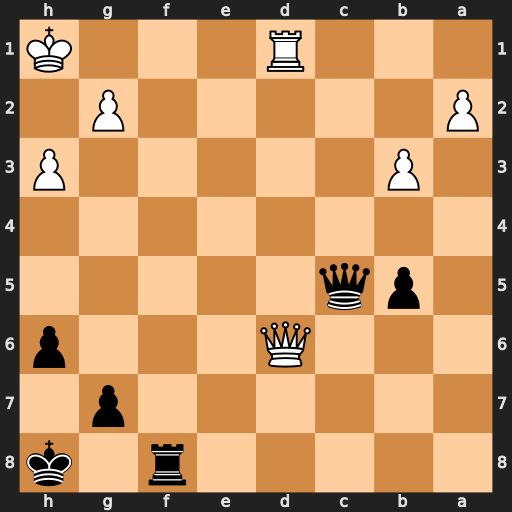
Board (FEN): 5r1k/6p1/3Q3p/1pq5/8/1P5P/P5P1/3R3K
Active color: b
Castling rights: -
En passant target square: -
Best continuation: Rf1+ Kh2 Qg1+